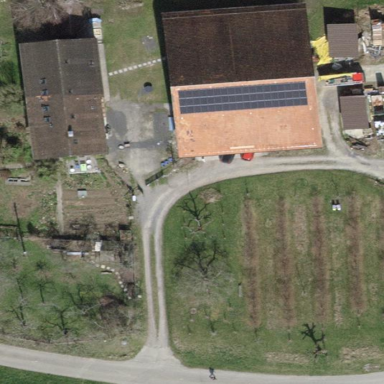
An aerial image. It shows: Farm with farmyard.